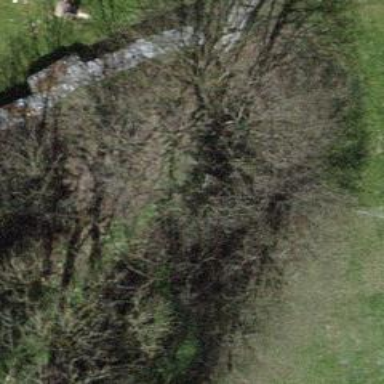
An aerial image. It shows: Culvert tunnel underneath ditch.